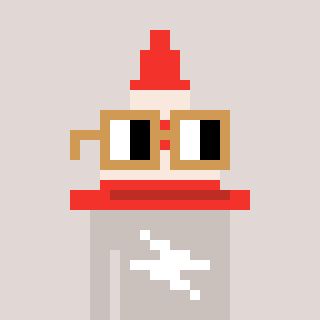
a pixel art character with square brown glasses, a cone-shaped head and a foggrey-colored body on a warm background